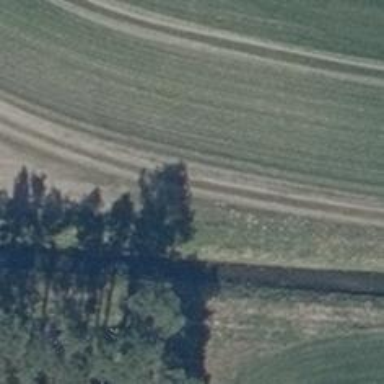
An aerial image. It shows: Track with ground surface. The track is Grade 4.